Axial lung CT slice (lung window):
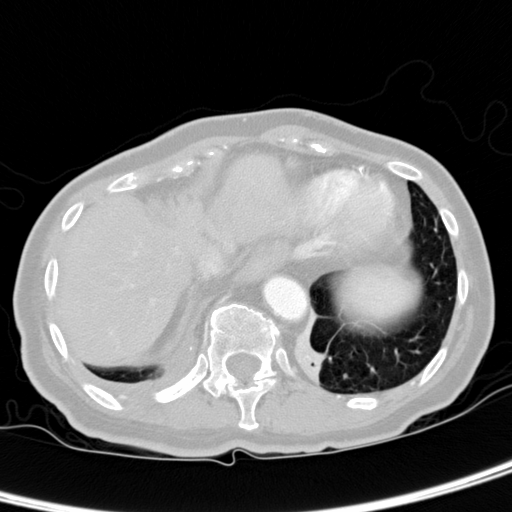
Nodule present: no